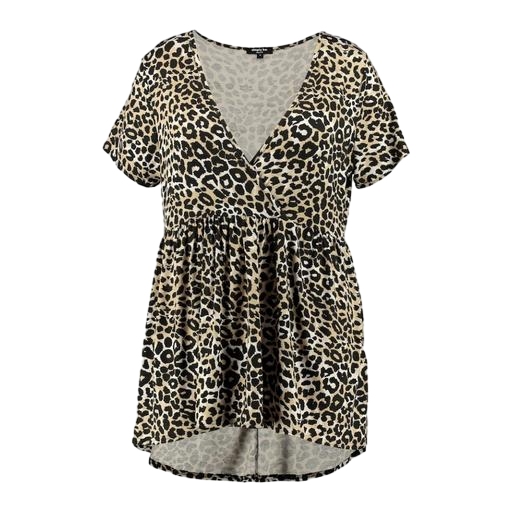
black plus size printed t-shirt only macy, black plus size animal-print top, ambika jurk panter, white background